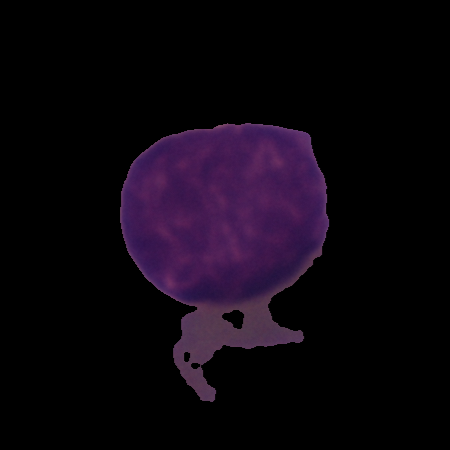
Label: cancer